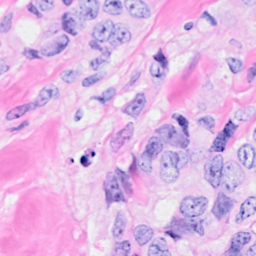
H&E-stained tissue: Breast